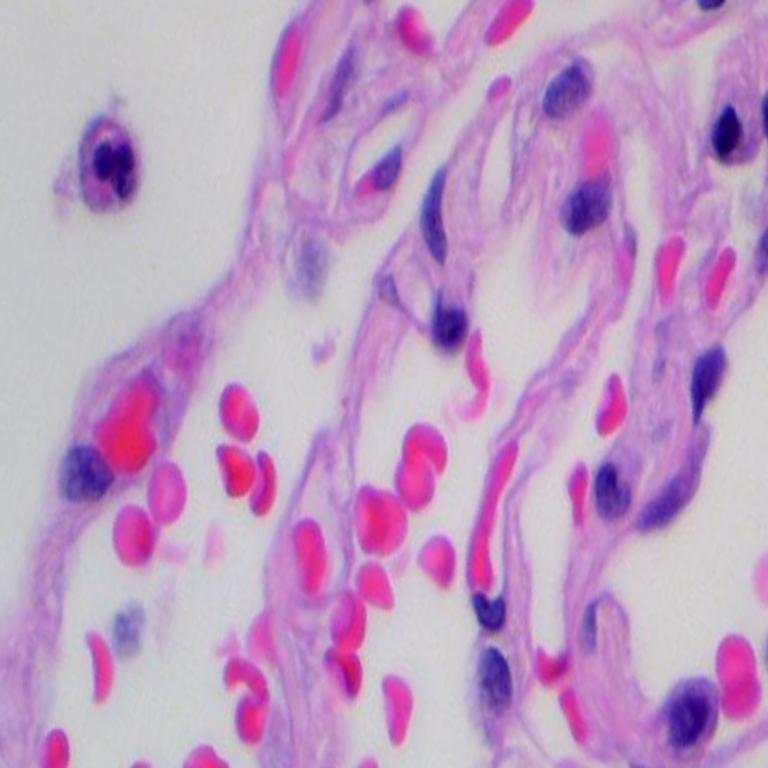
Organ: lung
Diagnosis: benign